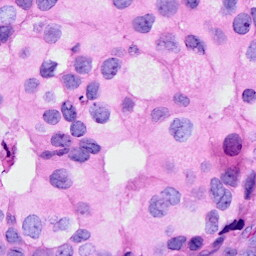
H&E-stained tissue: Breast